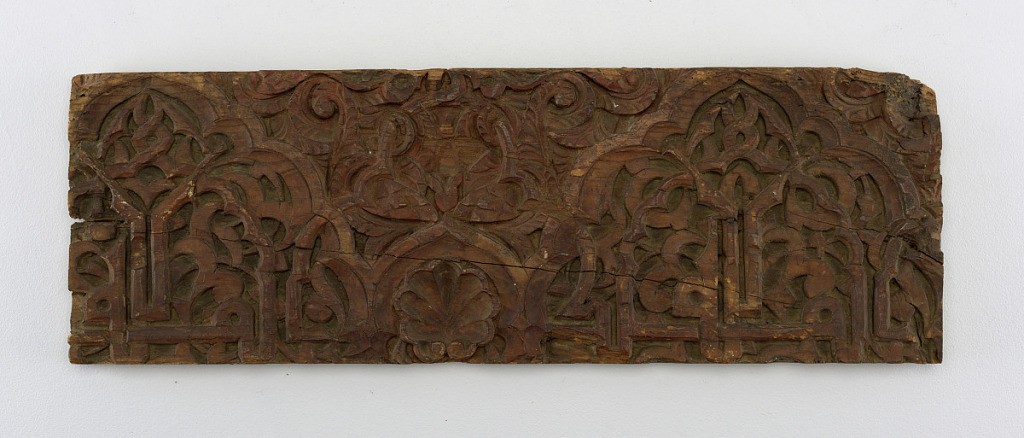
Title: Panel
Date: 15th century
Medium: wood
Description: A conventionalized shell occupies a small shaped reserve. Flanking it, in portions of large shaped reserves, are conventionalized foliations intertwined with a stylized Arabic formula. Above the shell is a portion of a third major reserve filled with stylized foliations.